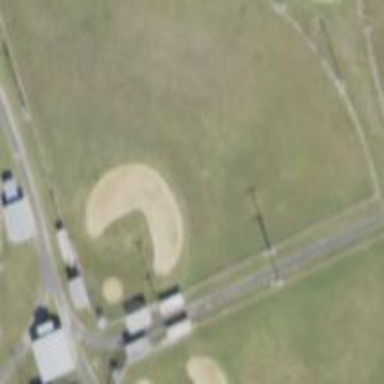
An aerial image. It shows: Baseball pitch for leisure land activities.